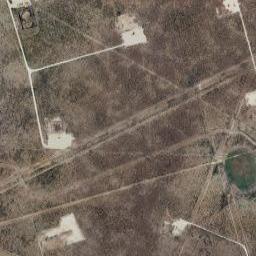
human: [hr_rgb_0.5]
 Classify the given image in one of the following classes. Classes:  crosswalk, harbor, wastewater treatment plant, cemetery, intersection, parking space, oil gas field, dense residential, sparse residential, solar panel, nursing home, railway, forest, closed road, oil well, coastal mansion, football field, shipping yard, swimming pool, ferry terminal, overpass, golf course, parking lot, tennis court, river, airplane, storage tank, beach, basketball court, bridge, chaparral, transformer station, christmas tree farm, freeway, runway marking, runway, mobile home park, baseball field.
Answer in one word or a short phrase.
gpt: oil gas field